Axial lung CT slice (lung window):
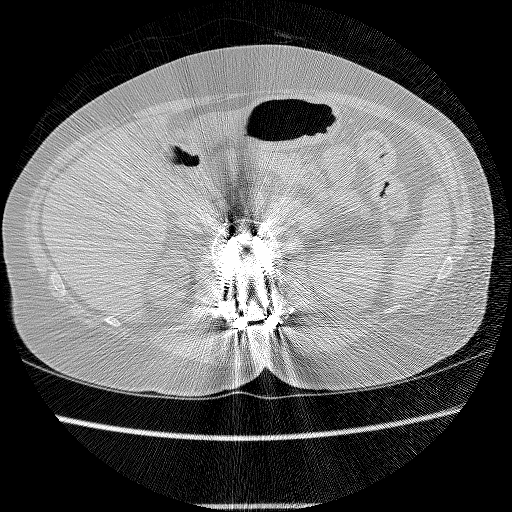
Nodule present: no